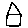
Label: house